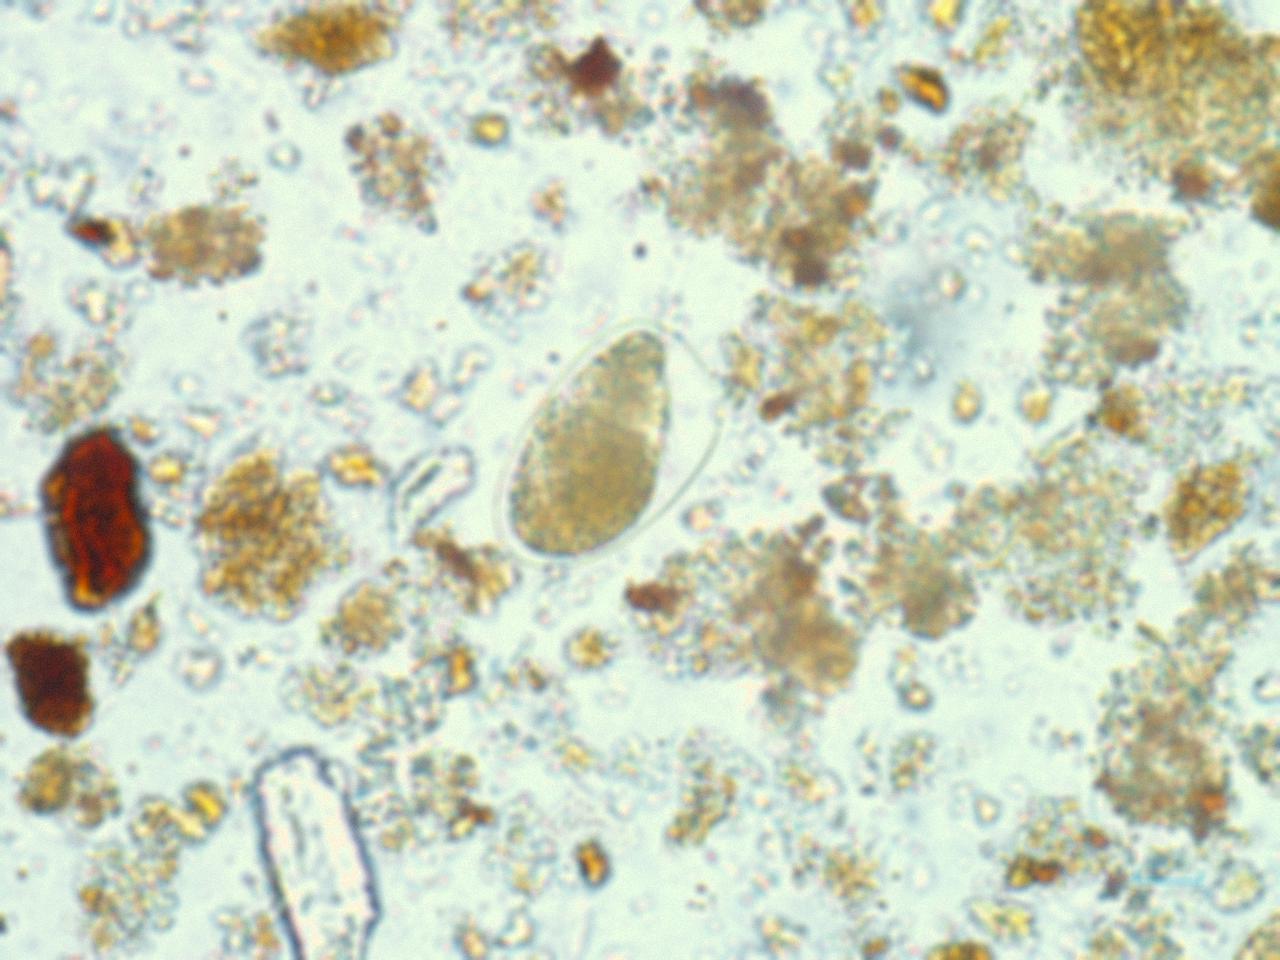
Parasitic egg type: Hookworm egg